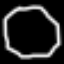
Label: octagon